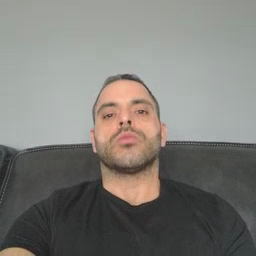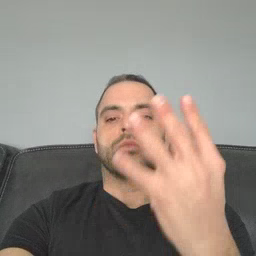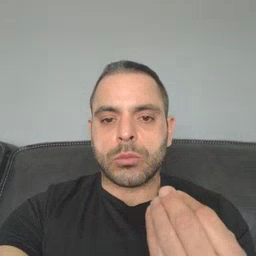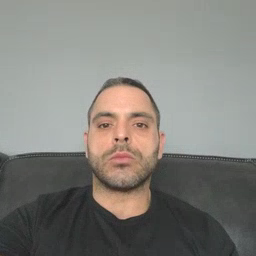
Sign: wet